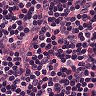
Metastatic tissue present: no